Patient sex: M
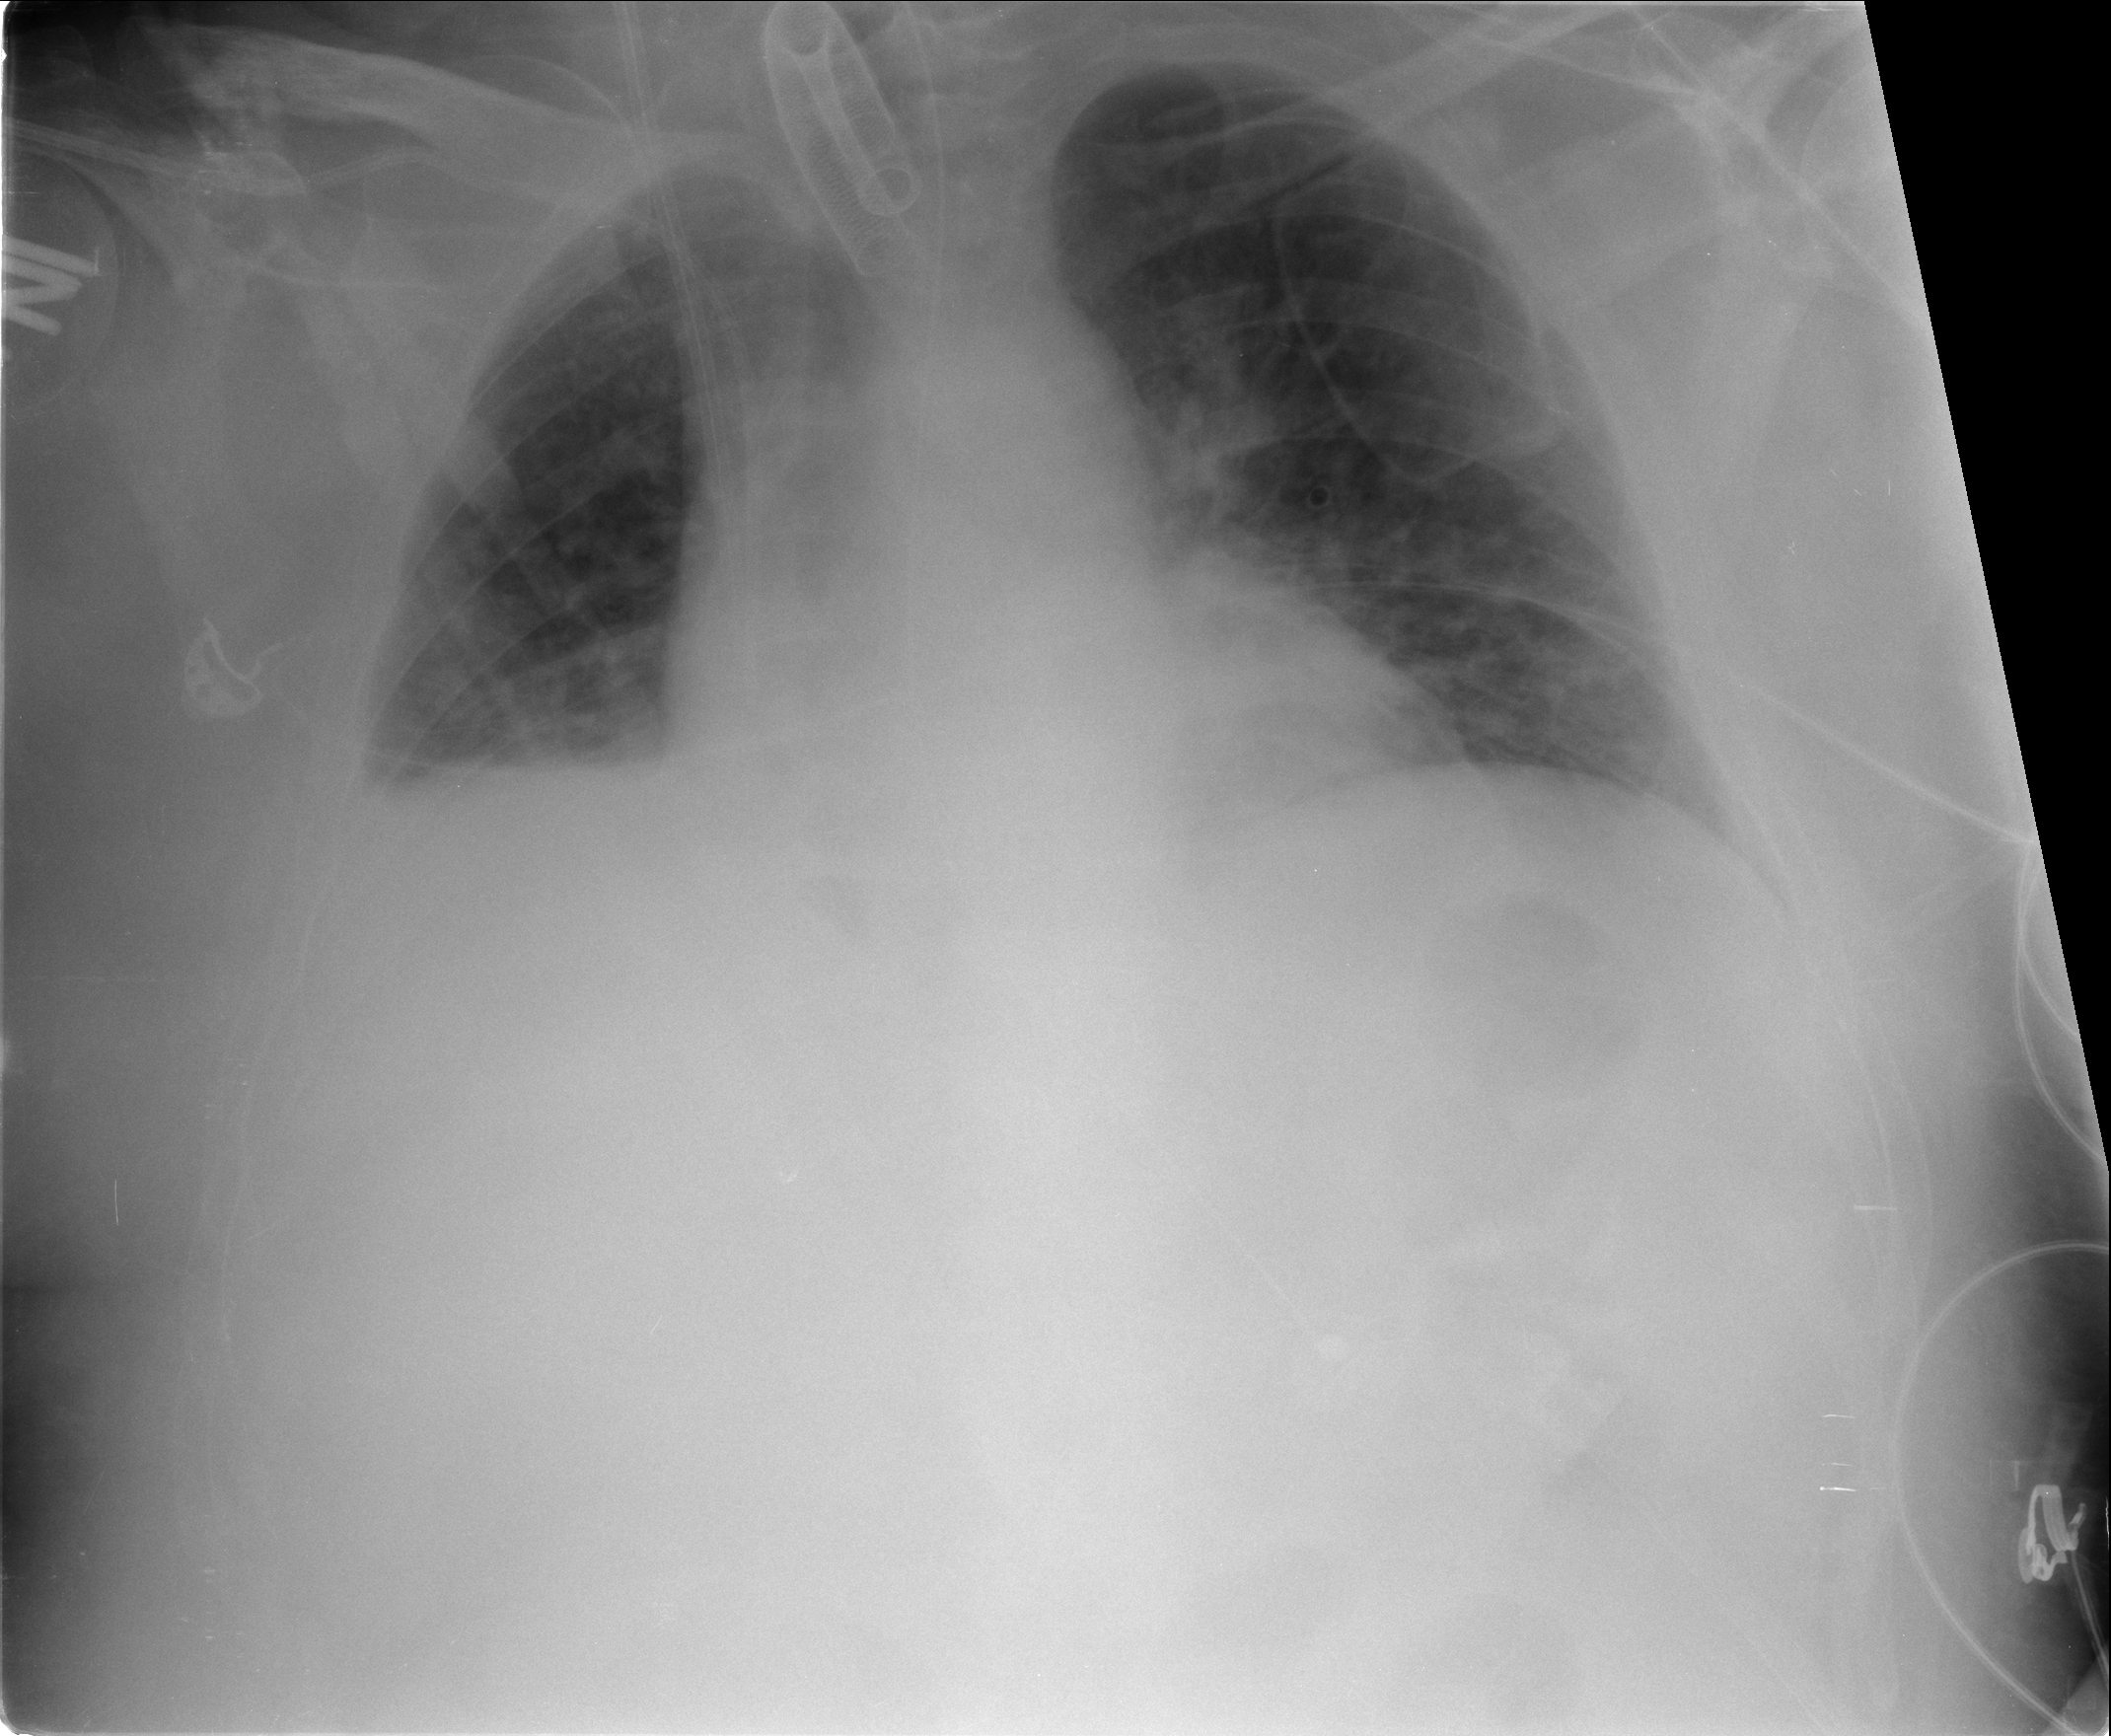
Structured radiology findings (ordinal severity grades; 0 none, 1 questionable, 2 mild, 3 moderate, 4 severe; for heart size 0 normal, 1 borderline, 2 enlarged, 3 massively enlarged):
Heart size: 0
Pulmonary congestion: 2
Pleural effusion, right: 2
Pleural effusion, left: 0
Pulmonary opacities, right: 0
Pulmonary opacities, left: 0
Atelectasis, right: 2
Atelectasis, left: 0